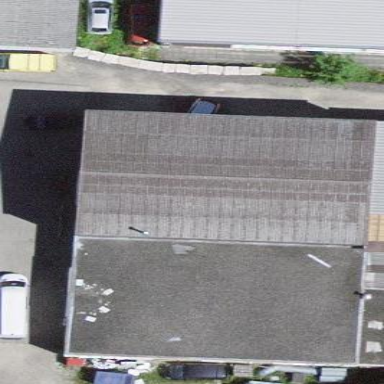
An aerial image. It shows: Warehouse.